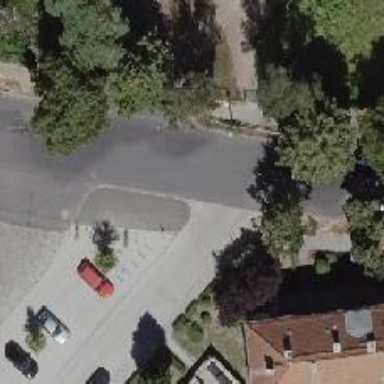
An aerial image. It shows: Residential road.